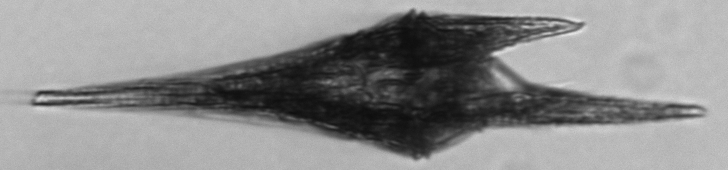
Label: Tripos_furca